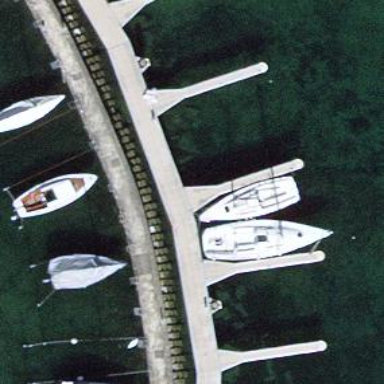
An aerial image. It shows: Man-made pier.